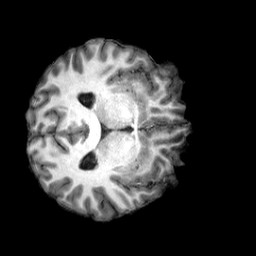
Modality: T1w
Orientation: axial
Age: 23
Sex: male
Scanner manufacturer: siemens
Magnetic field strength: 3 T
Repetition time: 2.5 s
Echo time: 0.00222 s